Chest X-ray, AP view. Patient: 6 years old, sex F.
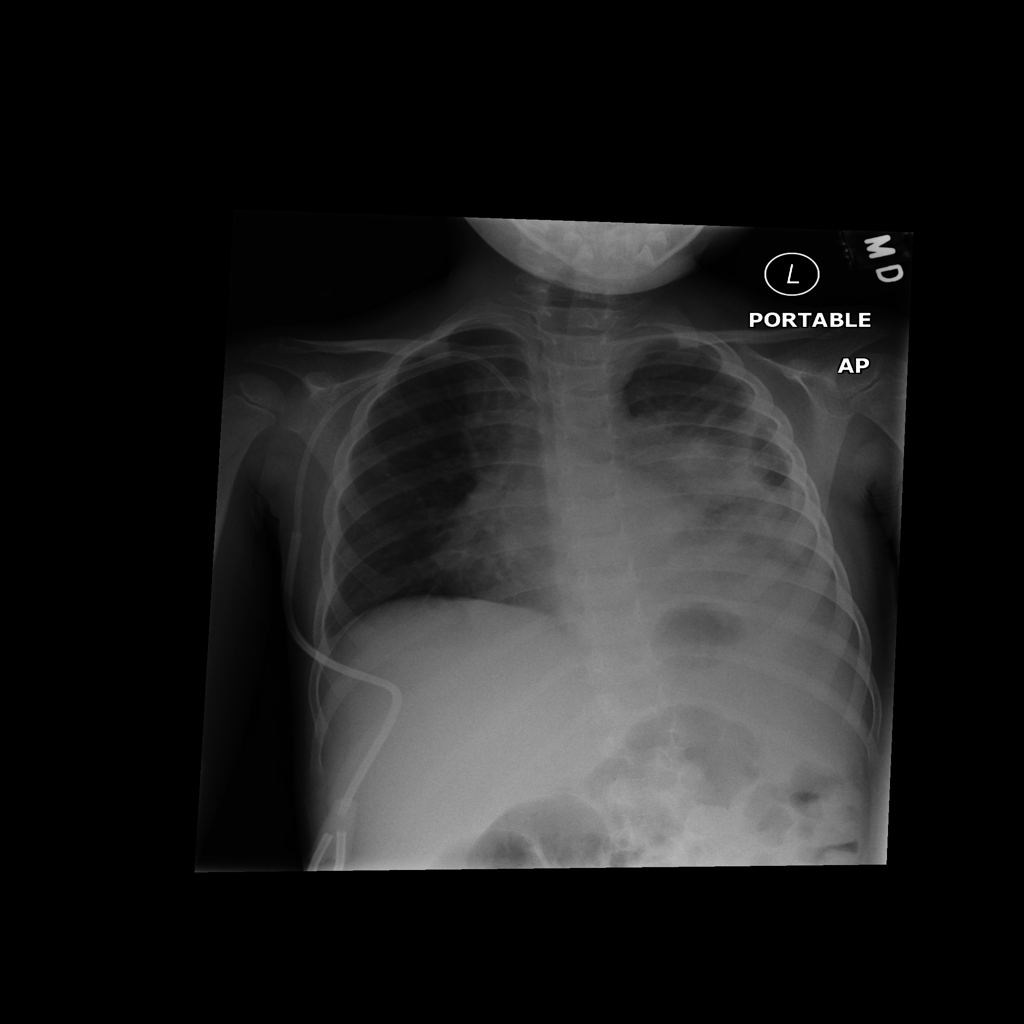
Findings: No Finding